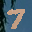
Label: 7